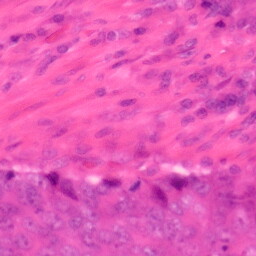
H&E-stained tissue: Colon